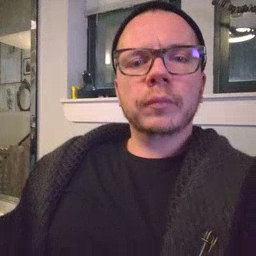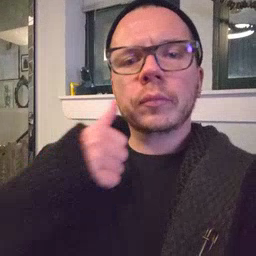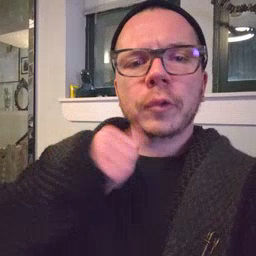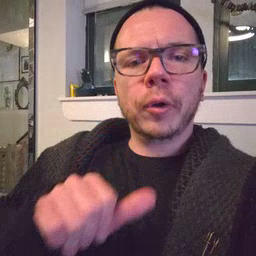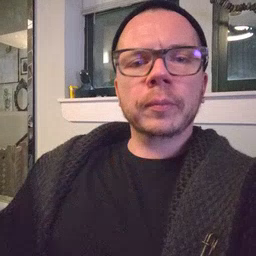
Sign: girl